Aerial crown-view tile of a tropical tree (Barro Colorado Island, Panama), acquired 20250512:
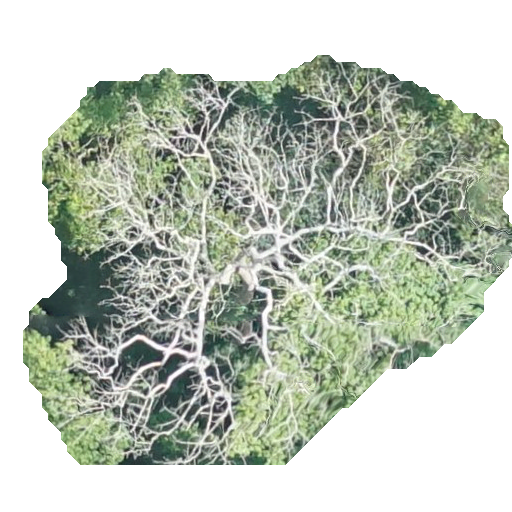
Species: Dipteryx oleifera
GBIF accepted scientific name: Dipteryx oleifera
Crown area: 223.555 m²